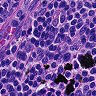
Metastatic tissue present: no